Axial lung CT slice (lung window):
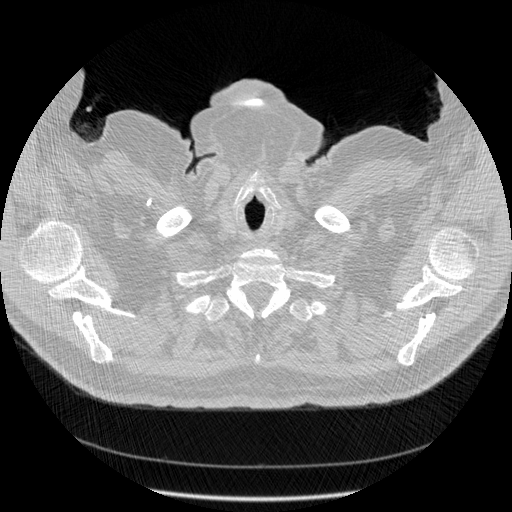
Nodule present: no